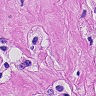
Metastatic tissue present: yes